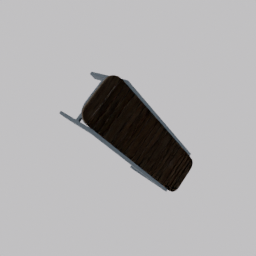
Label: furniture